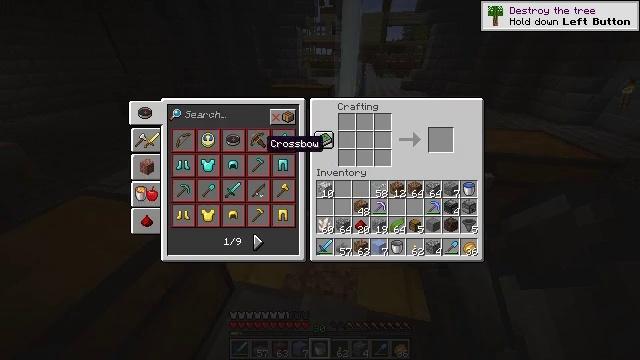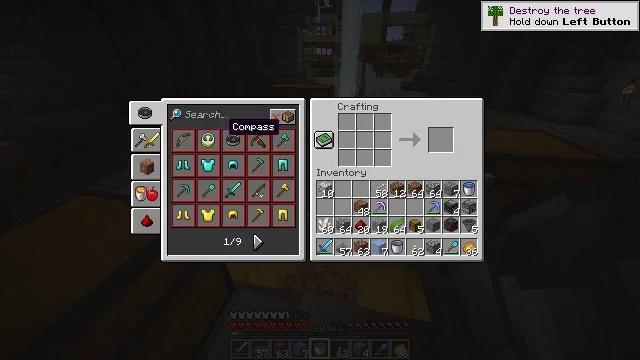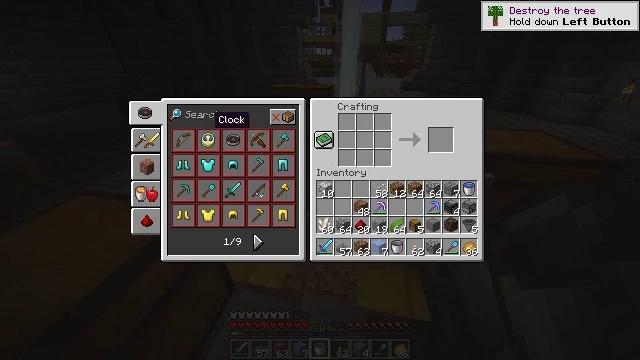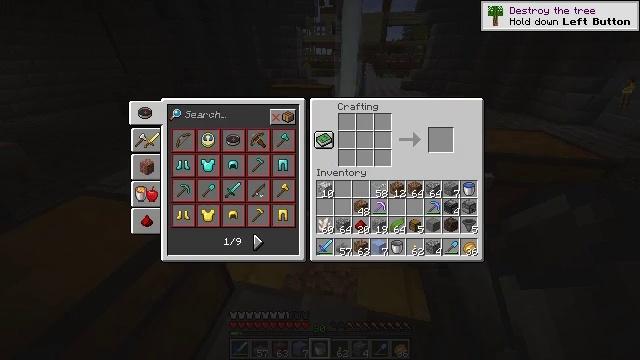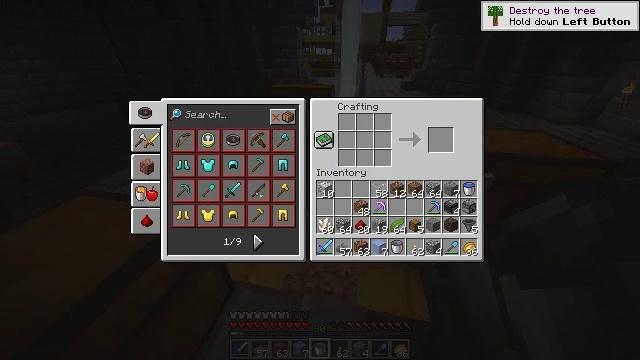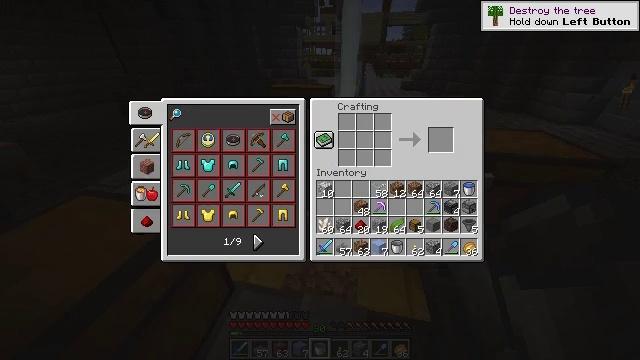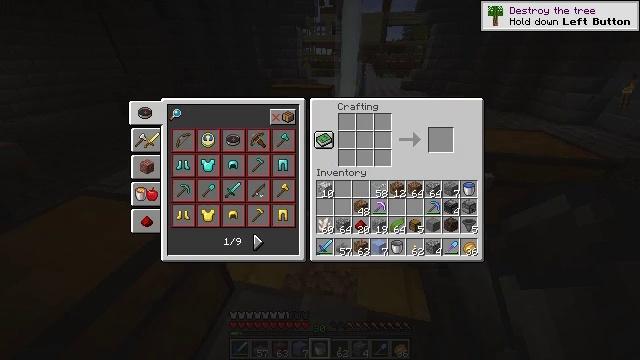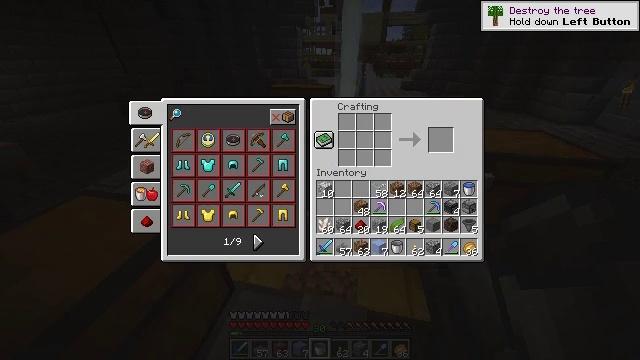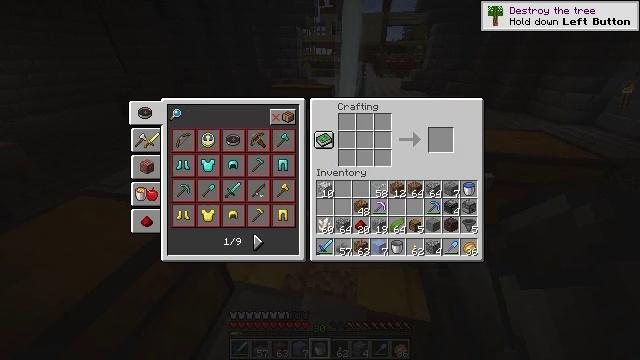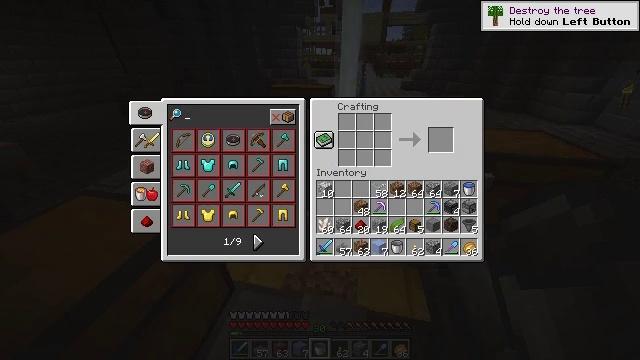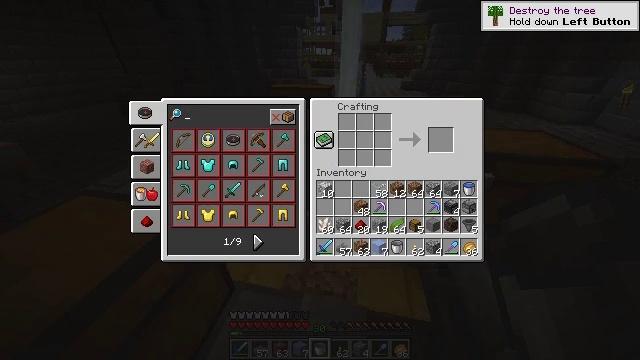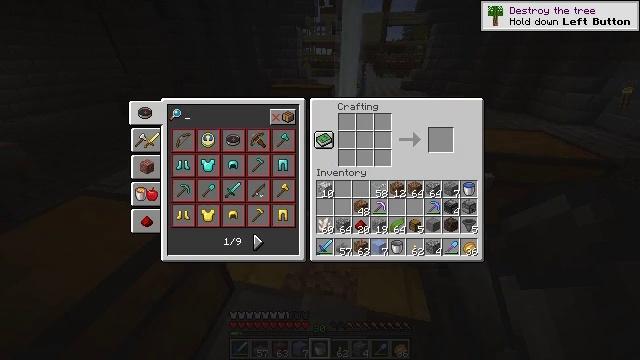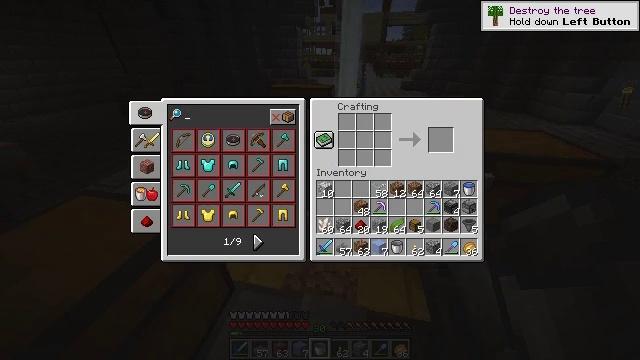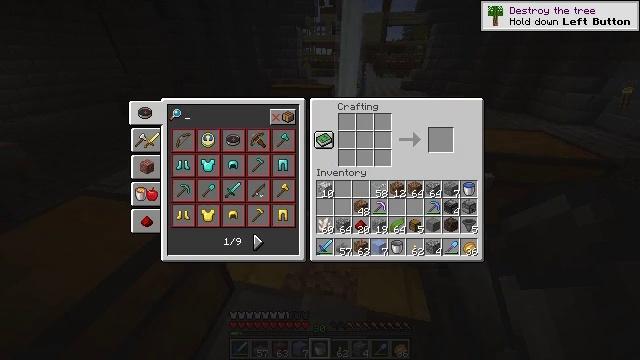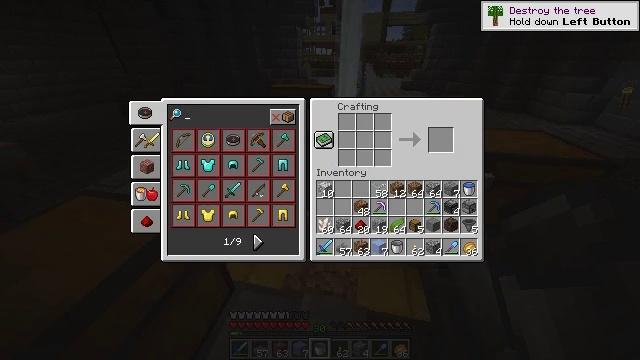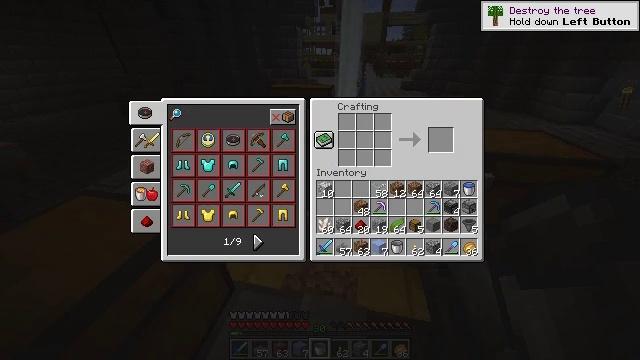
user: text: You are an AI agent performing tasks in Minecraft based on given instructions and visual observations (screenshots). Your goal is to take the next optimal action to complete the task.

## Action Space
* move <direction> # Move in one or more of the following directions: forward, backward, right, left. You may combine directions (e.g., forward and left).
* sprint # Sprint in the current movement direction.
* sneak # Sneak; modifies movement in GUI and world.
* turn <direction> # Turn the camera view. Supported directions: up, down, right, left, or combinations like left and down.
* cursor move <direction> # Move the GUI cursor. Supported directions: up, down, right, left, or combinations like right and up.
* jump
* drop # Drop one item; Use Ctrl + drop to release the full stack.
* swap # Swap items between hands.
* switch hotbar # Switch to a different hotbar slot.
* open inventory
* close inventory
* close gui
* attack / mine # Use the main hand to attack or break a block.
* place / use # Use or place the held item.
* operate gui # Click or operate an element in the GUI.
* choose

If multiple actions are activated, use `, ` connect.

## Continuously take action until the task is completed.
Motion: motion action
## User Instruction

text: Interact with the crafting table to craft a dropper.
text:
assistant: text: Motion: cursor move left and up
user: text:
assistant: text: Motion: cursor move left and up
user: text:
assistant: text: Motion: no_op
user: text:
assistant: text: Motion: no_op
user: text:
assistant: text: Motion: operate gui
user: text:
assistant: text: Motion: operate gui
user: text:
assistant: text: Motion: operate gui
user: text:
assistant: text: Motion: no_op
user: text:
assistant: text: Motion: no_op
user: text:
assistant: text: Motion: no_op
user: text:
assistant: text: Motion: no_op
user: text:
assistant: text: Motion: no_op
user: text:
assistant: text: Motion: no_op
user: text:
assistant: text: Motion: no_op
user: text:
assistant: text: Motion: no_op
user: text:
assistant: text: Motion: move right
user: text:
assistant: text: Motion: move right
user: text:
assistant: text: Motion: no_op
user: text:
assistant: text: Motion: no_op
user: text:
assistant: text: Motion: no_op
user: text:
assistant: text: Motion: no_op
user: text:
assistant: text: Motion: no_op
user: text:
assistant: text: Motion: cursor move down
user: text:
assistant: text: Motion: cursor move right and down
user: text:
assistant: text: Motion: operate gui
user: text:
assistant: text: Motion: operate gui
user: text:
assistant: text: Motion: cursor move right
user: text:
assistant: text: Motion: cursor move right and down
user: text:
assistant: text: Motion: cursor move right
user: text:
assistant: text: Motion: no_op